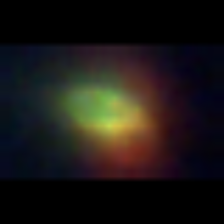
Taxon: NanoPlankton
Group: Other